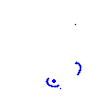
Particle: kaon